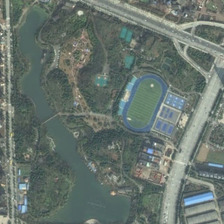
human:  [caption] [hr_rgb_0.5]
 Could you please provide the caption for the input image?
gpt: a pond and a playground are surrounded by many green trees in a park near two crossed roads .

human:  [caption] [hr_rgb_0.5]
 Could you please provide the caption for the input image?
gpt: a pond and a playground are surrounded by many green trees in a park near two crossed roads .

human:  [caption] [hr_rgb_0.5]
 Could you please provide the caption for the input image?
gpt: a pond and a playground are surrounded by many green trees in a park near two crossed roads .

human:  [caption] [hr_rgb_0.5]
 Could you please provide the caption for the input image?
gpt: a pond and a playground are surrounded by many green trees in a park near two crossed roads .

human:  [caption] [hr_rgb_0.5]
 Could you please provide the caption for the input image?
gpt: a pond and a playground are surrounded by many green trees in a park near two crossed roads .